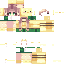
A female human skin with pale skin, wearing blonde long hair dressed in a green_skin tshirt and black shorts, featuring a closed mouth.